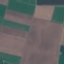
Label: AnnualCrop